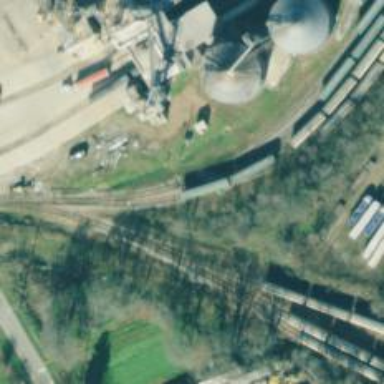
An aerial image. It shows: Rail spur service.